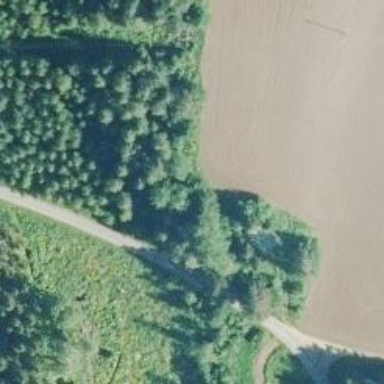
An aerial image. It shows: Unclassified road with grade3 tracktype.